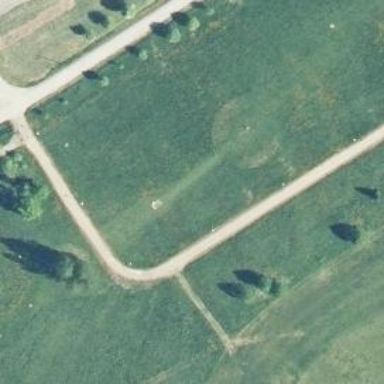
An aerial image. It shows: Disc golf tee area.